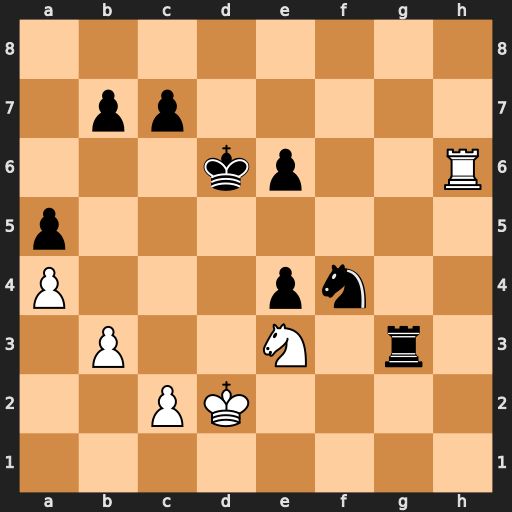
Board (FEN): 8/1pp5/3kp2R/p7/P3pn2/1P2N1r1/2PK4/8
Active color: w
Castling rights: -
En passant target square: -
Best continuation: Nf5+ Ke5 Nxg3